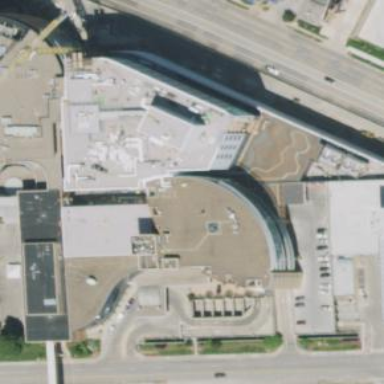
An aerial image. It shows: Hospital building.